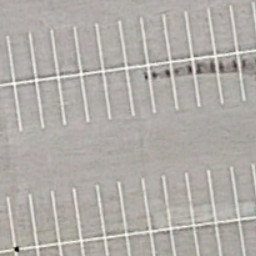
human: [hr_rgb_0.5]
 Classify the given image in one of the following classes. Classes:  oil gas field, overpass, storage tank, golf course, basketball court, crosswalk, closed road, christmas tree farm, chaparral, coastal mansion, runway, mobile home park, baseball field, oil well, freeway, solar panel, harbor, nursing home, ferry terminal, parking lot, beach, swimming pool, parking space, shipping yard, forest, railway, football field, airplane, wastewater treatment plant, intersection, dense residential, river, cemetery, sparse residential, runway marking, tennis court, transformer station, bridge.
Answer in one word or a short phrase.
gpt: parking space